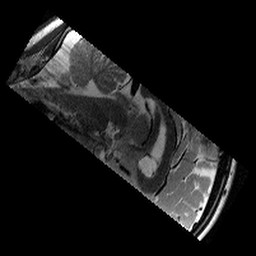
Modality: T2w
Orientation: sagittal
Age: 11
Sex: male
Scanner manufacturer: siemens
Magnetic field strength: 3 T
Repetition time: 9.23 s
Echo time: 0.067 s